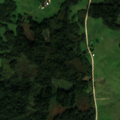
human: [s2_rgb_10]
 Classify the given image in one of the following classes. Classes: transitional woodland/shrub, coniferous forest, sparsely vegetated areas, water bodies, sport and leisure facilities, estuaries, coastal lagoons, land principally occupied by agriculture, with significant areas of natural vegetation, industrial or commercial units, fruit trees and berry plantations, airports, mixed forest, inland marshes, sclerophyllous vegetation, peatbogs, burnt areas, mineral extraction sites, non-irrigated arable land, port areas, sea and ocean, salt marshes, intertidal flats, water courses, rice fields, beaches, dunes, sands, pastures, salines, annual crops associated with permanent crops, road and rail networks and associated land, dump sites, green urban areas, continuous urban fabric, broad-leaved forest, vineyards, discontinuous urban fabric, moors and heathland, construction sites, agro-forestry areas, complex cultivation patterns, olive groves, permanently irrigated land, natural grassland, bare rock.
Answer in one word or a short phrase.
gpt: non-irrigated arable land, pastures, complex cultivation patterns, land principally occupied by agriculture, with significant areas of natural vegetation, broad-leaved forest, mixed forest, transitional woodland/shrub